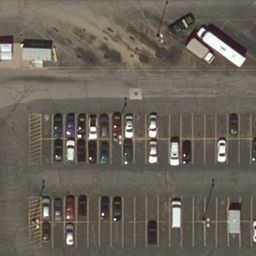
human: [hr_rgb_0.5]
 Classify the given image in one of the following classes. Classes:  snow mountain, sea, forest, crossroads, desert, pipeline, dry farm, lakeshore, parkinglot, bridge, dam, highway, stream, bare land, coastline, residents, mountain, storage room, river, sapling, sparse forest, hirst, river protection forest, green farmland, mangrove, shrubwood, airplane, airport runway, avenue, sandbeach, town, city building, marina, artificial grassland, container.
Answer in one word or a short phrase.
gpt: parkinglot